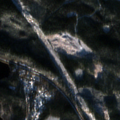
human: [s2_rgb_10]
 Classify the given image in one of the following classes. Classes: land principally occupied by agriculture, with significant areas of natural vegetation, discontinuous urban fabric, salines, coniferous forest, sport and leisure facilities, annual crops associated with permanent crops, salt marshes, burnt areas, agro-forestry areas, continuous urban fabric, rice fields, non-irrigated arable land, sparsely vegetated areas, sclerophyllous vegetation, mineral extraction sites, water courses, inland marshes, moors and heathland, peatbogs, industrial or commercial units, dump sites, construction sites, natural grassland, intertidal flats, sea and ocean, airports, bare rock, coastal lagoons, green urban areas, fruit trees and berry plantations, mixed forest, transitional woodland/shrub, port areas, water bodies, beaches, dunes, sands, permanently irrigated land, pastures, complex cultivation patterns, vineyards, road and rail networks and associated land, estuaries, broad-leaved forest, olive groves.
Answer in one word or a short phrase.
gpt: coniferous forest, mixed forest, water bodies